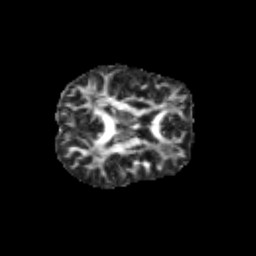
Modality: FA
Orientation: axial
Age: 12
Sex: female
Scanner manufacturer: siemens
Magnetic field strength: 3 T
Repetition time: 3.8 s
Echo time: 0.07 s